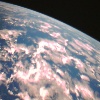
Label: cloud